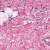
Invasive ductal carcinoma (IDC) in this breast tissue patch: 0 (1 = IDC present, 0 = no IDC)